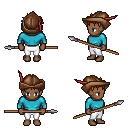
a pixel art fantasy rpg character, female body template, human, dark skin, teal long-sleeve shirt, white pants, blonde bedhead hairstyle, leather cap, spear, four views (front, back, left, right), 2x2 character sprite sheet, small pixel art, hard edges, no anti-aliasing